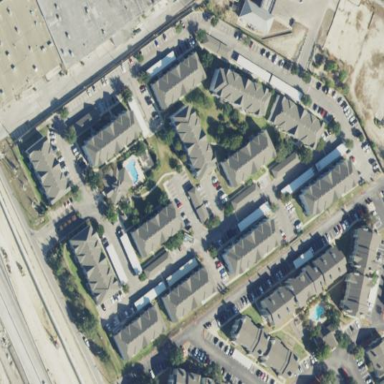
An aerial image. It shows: Residential area with apartments.